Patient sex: F
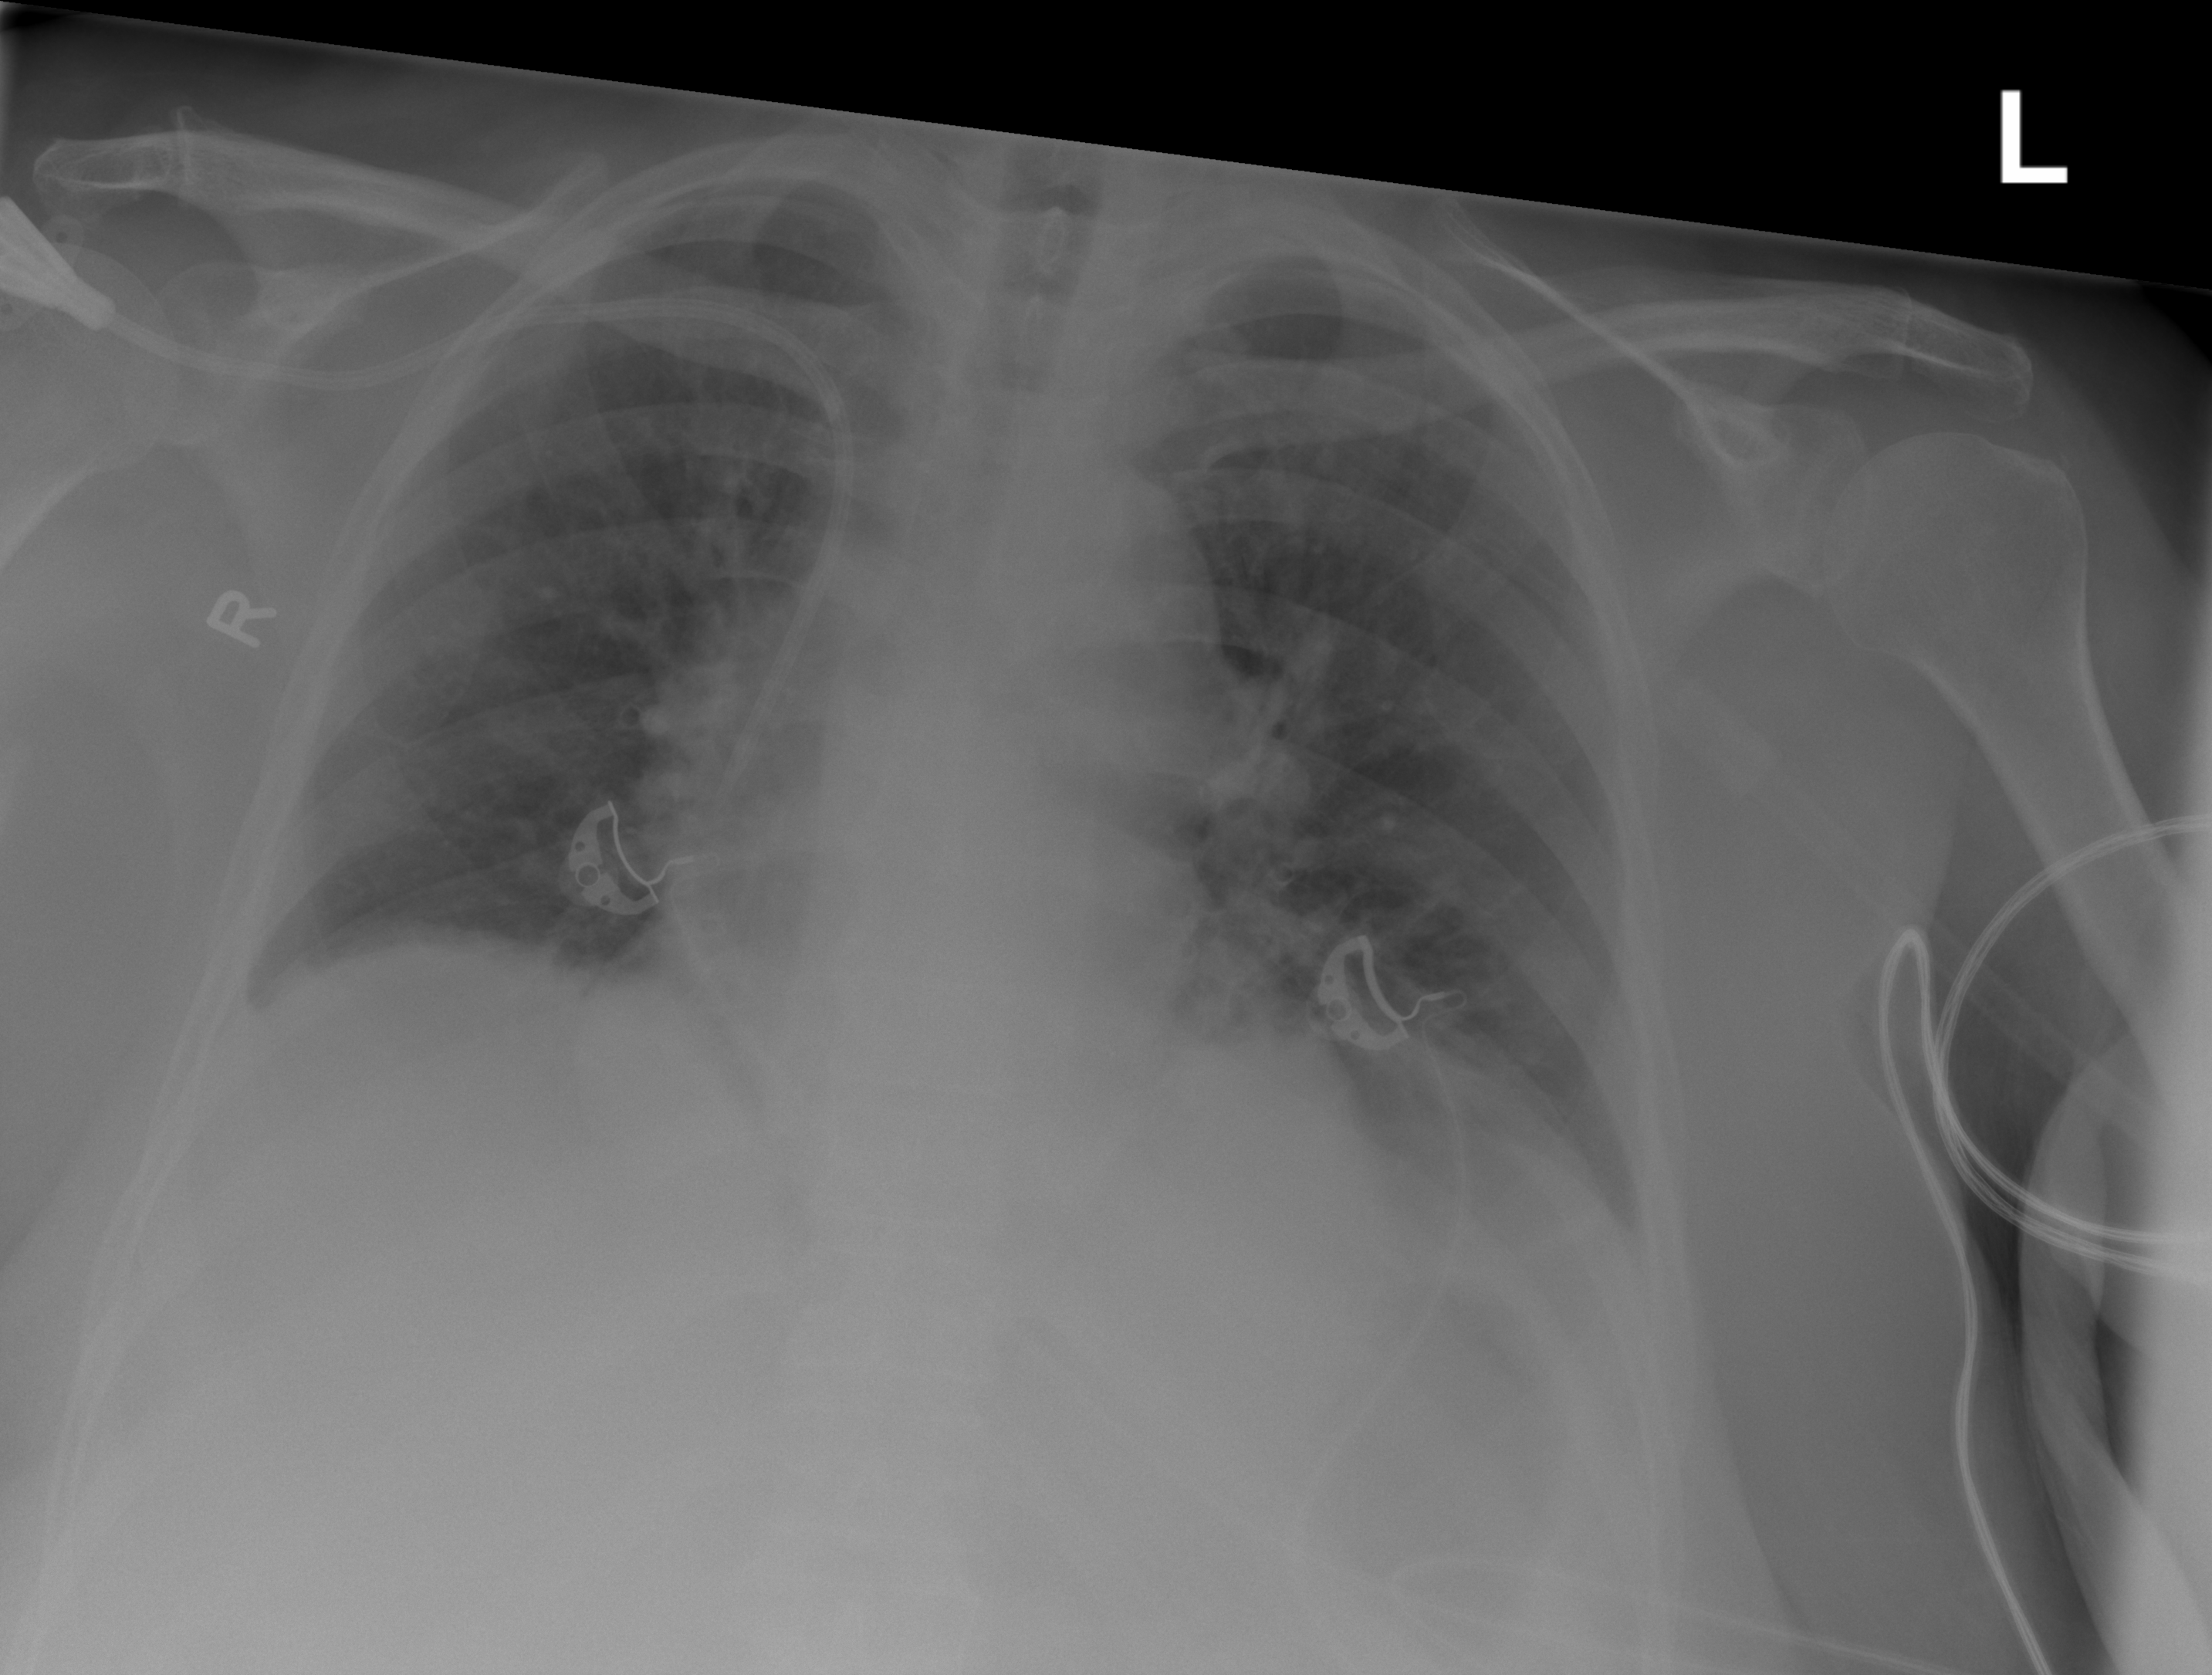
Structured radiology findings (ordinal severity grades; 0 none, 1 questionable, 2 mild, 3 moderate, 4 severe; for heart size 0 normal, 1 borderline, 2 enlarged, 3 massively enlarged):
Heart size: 0
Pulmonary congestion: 2
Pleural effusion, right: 1
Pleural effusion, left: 1
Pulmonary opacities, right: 0
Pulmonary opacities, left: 1
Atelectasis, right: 0
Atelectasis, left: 0